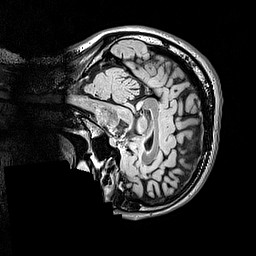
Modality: FLAIR
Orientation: sagittal
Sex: female
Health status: ill
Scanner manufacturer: siemens
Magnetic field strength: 3 T
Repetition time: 5 s
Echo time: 0.388 s